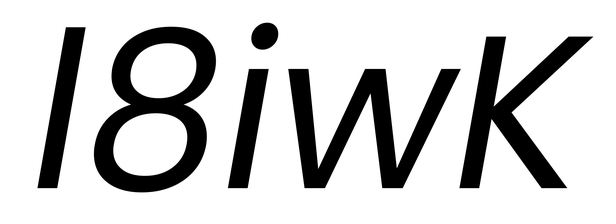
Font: Poppins-Italic